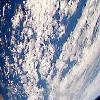
Label: cloud